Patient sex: M
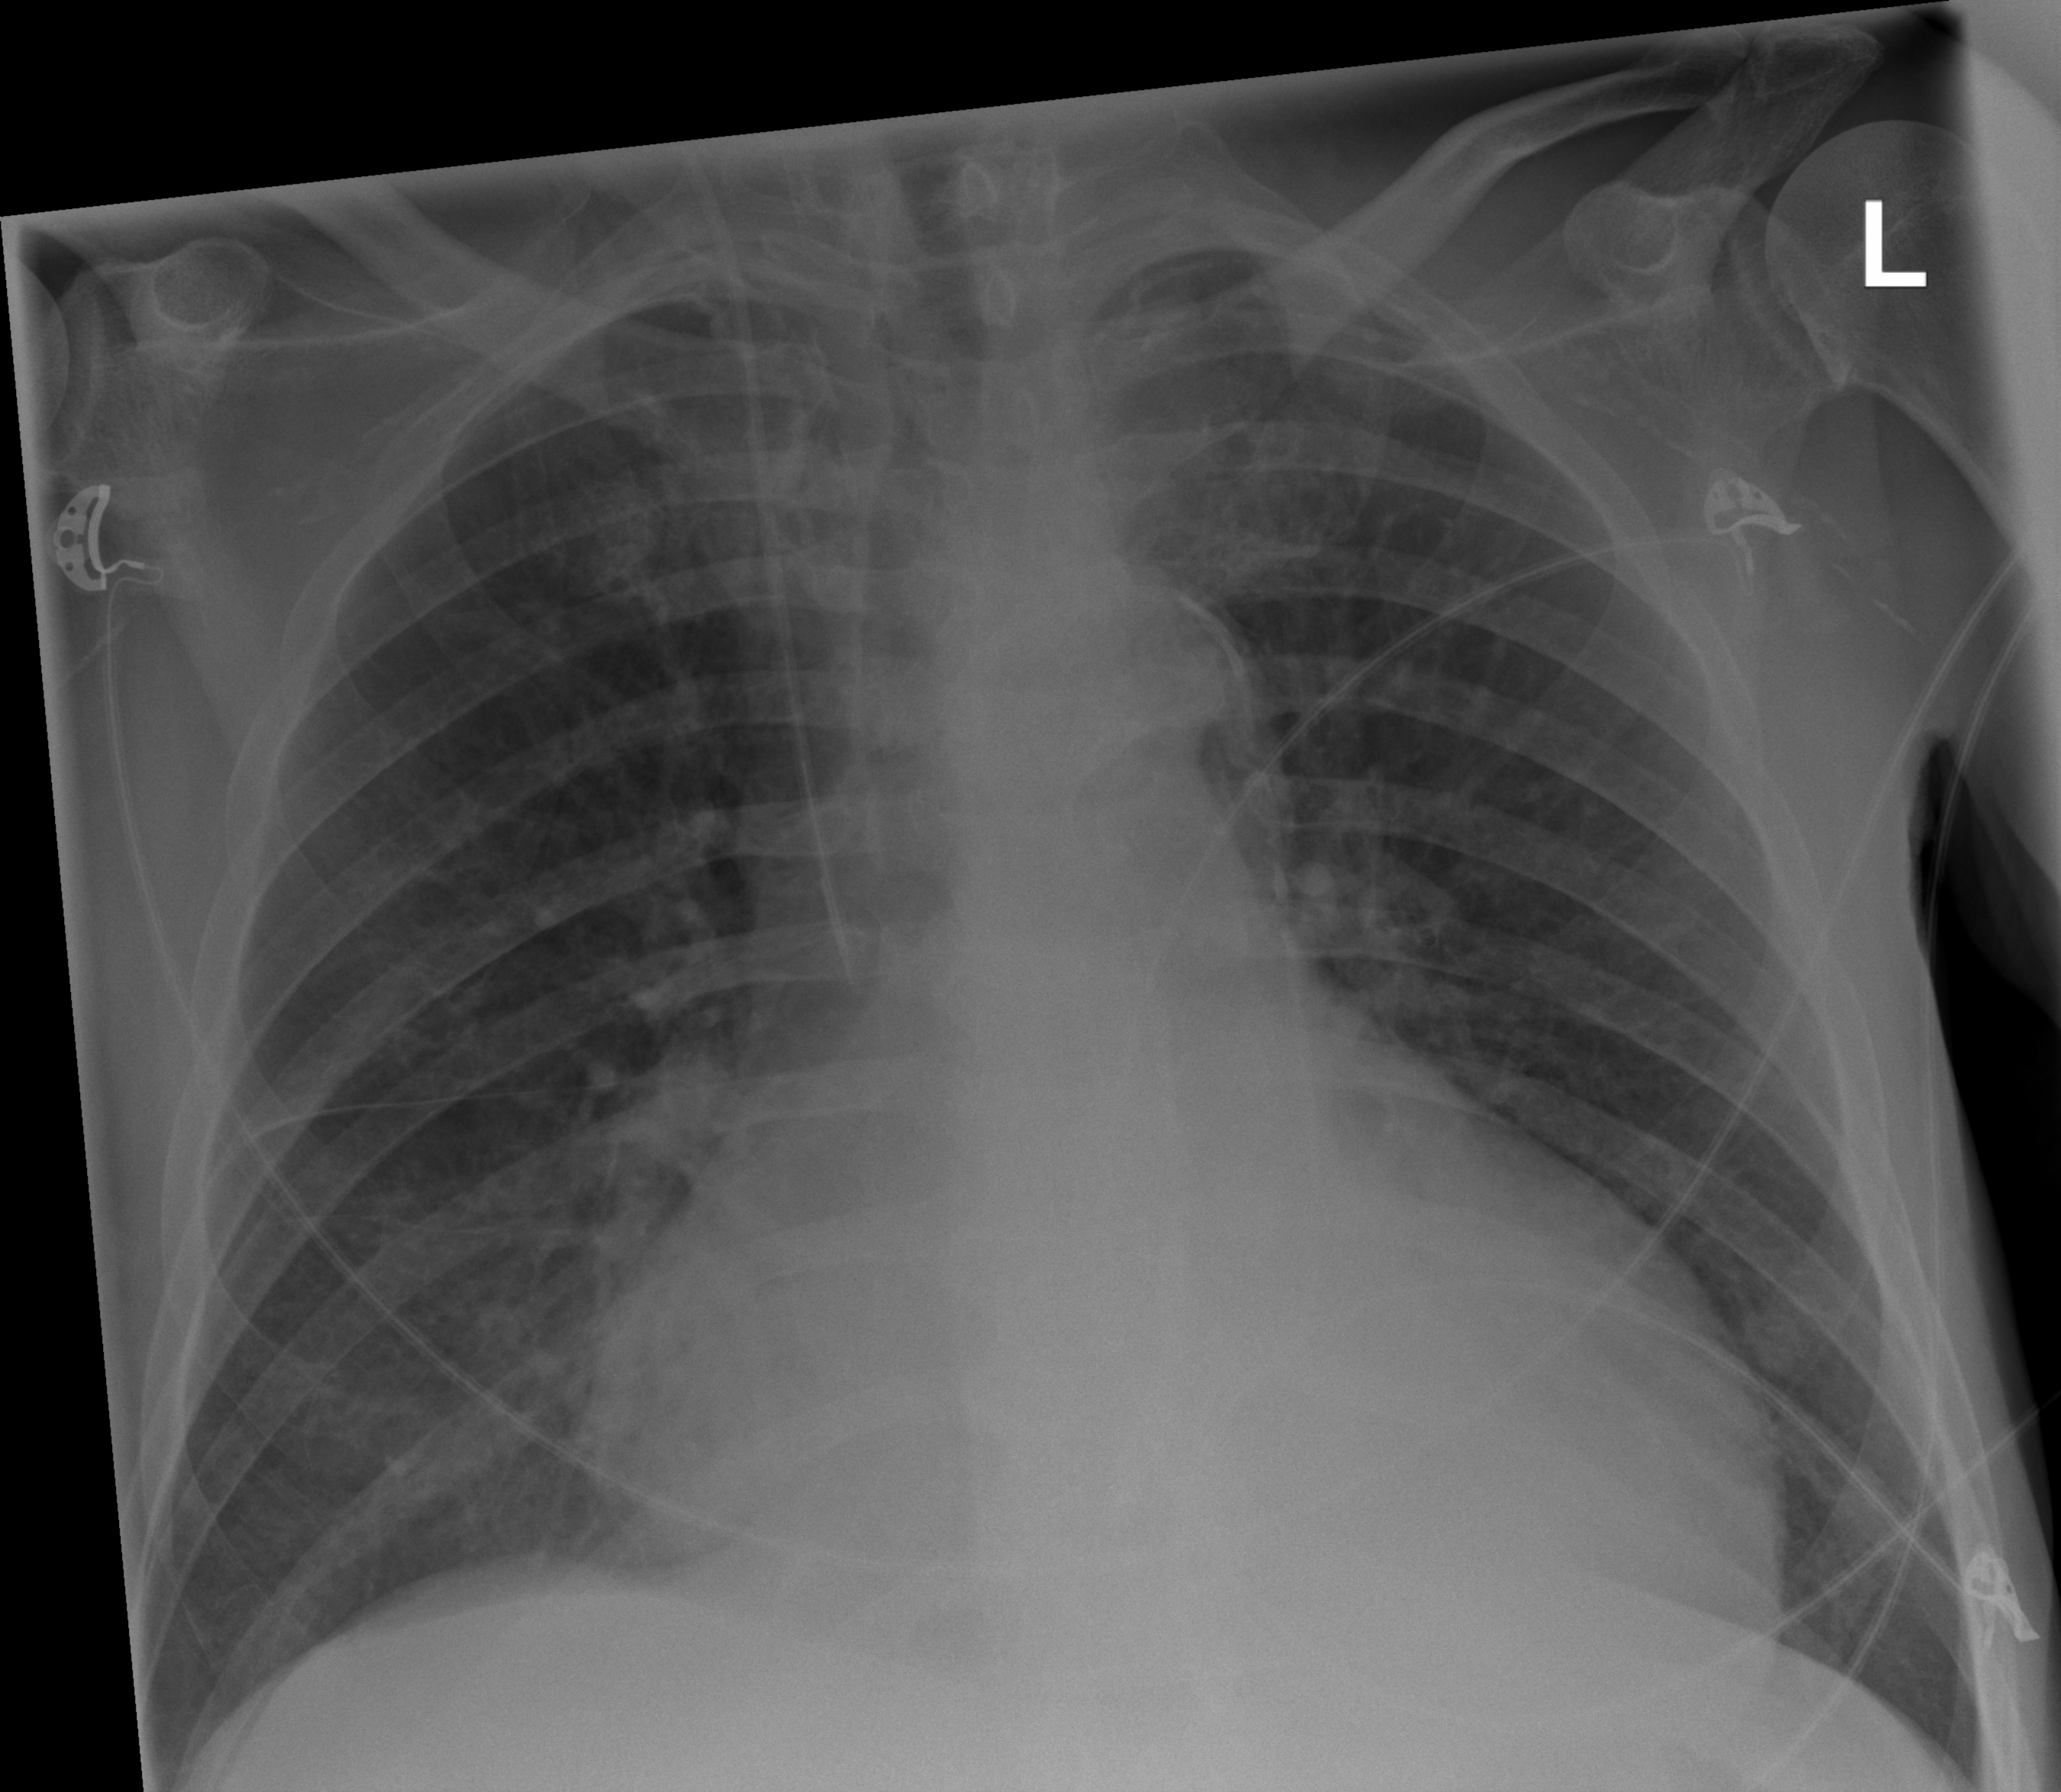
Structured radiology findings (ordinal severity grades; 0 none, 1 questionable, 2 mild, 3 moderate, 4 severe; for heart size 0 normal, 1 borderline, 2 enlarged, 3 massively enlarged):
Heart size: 2
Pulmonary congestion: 2
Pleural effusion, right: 0
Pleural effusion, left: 0
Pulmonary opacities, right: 0
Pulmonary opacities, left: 0
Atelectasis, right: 0
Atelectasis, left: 0